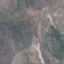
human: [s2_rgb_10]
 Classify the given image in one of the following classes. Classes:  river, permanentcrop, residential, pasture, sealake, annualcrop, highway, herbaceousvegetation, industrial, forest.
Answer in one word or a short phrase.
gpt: HerbaceousVegetation